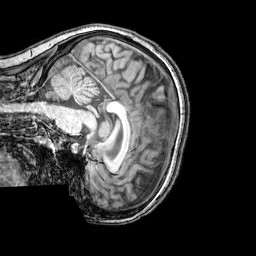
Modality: T1w
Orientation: sagittal
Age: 22
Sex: female
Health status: healthy
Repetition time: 0.081 s
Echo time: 0.037 s